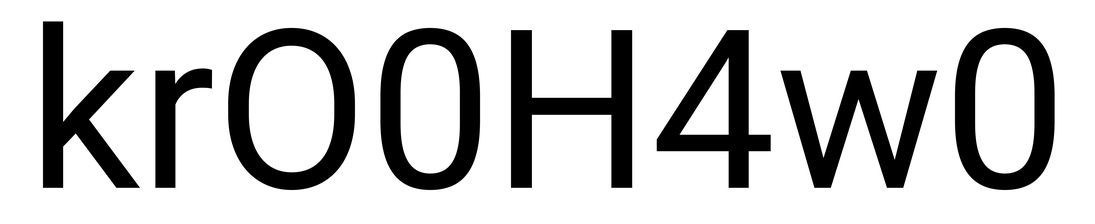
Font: Roboto_Regular